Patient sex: M
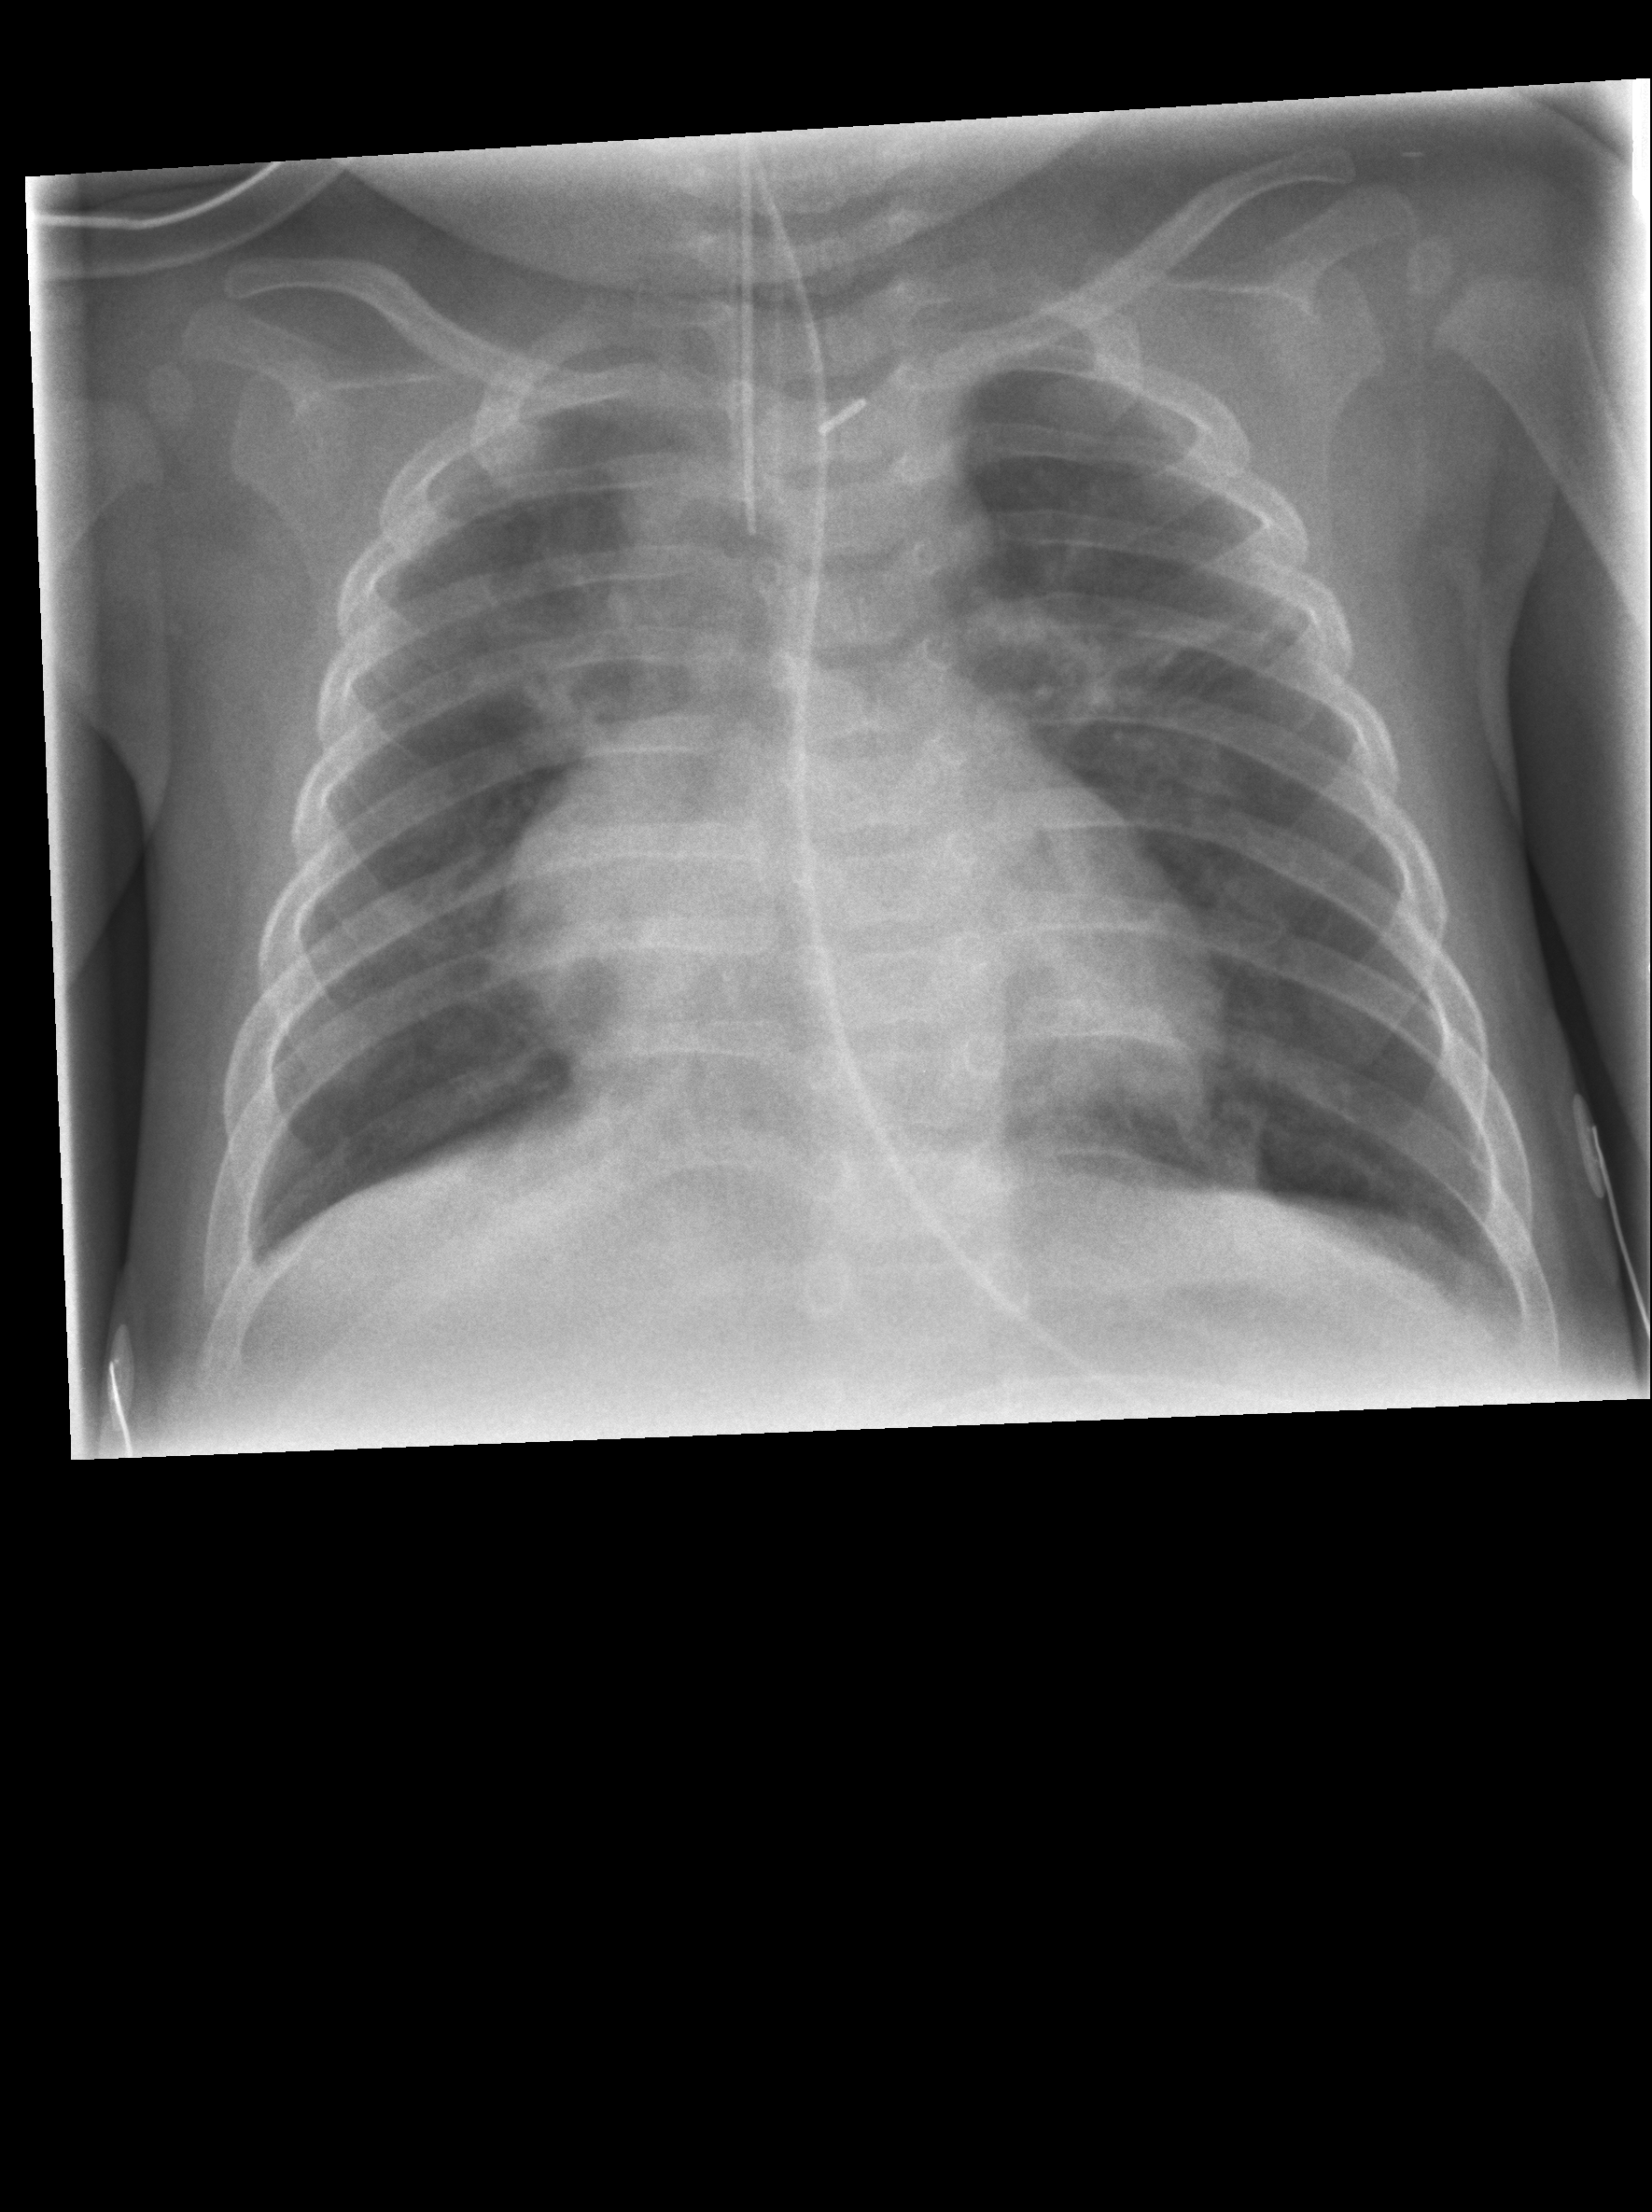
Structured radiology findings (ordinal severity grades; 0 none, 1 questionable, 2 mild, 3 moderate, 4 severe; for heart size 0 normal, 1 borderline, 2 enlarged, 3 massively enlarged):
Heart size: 2
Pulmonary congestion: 2
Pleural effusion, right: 1
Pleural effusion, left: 0
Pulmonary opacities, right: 2
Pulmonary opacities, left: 2
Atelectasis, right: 2
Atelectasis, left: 2